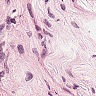
Metastatic tissue present: no